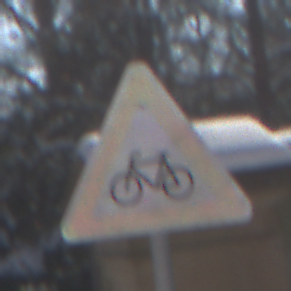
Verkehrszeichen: RadverkehrRechts
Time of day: MorningAfternoon
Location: Outdoor (Special)
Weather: Clear
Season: Winter
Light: Natural